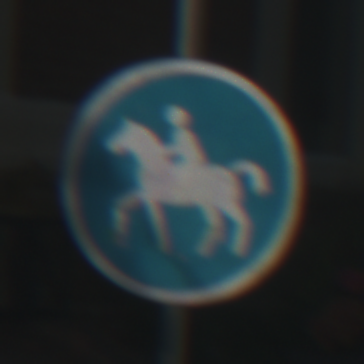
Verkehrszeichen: Reitweg
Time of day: Midday
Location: Outdoor (Suburban)
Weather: Clear
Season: NotSpecified
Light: Natural